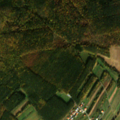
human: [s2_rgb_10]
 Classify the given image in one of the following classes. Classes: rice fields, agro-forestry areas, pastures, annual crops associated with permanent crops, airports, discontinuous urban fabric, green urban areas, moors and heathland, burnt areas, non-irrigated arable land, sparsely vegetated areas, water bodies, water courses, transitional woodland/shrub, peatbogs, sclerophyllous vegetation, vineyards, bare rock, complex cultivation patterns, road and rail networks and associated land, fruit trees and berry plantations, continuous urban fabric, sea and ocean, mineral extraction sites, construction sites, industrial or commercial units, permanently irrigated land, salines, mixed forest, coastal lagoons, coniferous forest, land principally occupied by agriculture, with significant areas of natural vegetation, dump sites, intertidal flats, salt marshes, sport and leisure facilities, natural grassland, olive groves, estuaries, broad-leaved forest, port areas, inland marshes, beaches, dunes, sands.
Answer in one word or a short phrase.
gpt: discontinuous urban fabric, non-irrigated arable land, coniferous forest, mixed forest